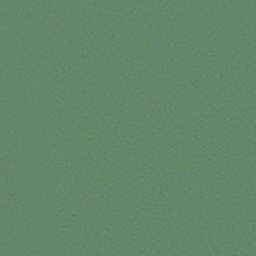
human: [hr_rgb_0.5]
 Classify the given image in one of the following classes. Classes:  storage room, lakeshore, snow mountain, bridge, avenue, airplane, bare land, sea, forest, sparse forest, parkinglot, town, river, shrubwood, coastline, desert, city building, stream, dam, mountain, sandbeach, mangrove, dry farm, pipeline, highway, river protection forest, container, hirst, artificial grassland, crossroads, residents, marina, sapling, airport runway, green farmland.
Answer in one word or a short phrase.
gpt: sea